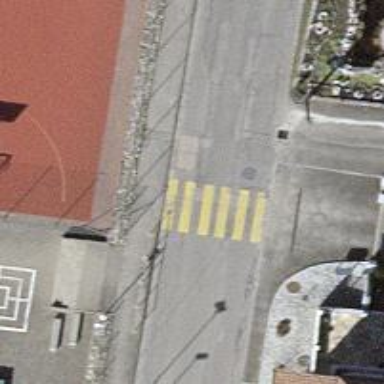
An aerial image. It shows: Marked crossing with zebra stripes on the road.